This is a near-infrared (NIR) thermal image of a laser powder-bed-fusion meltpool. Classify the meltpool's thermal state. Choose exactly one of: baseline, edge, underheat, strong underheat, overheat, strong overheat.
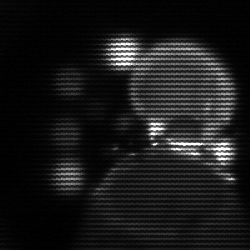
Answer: edge